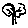
Label: tree